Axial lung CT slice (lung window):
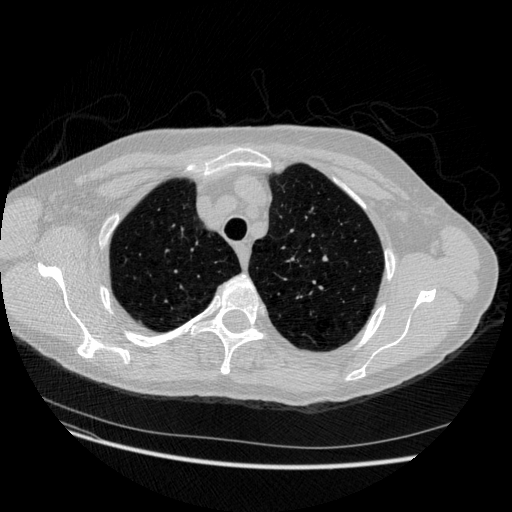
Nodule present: no